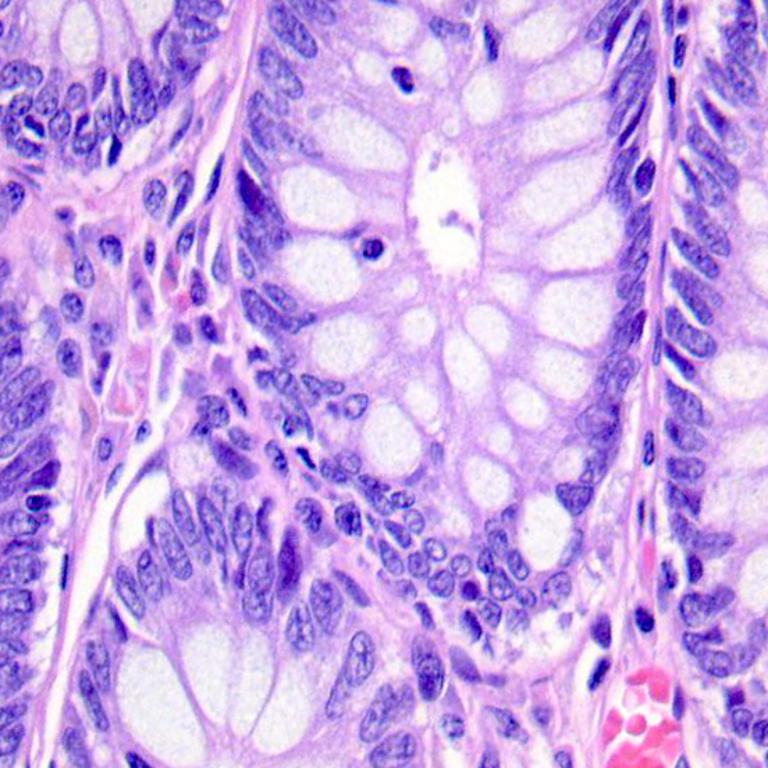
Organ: colon
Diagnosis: benign